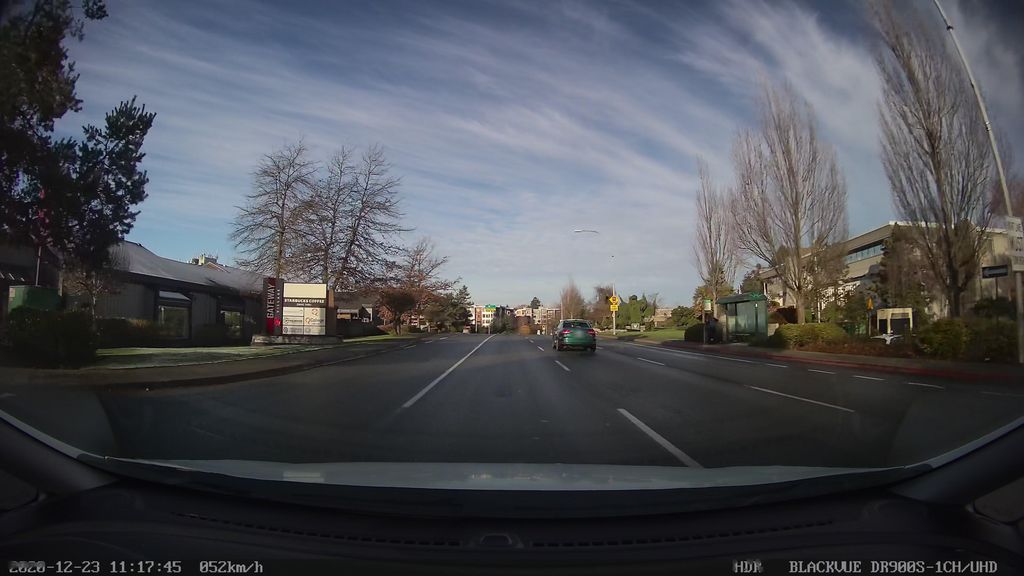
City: victoria